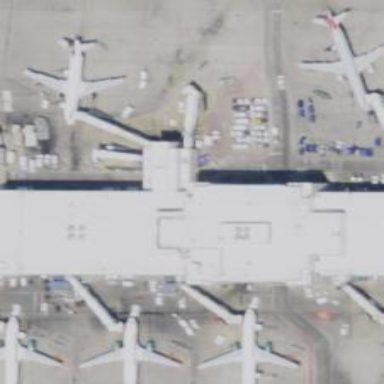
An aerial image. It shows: Airport gate.